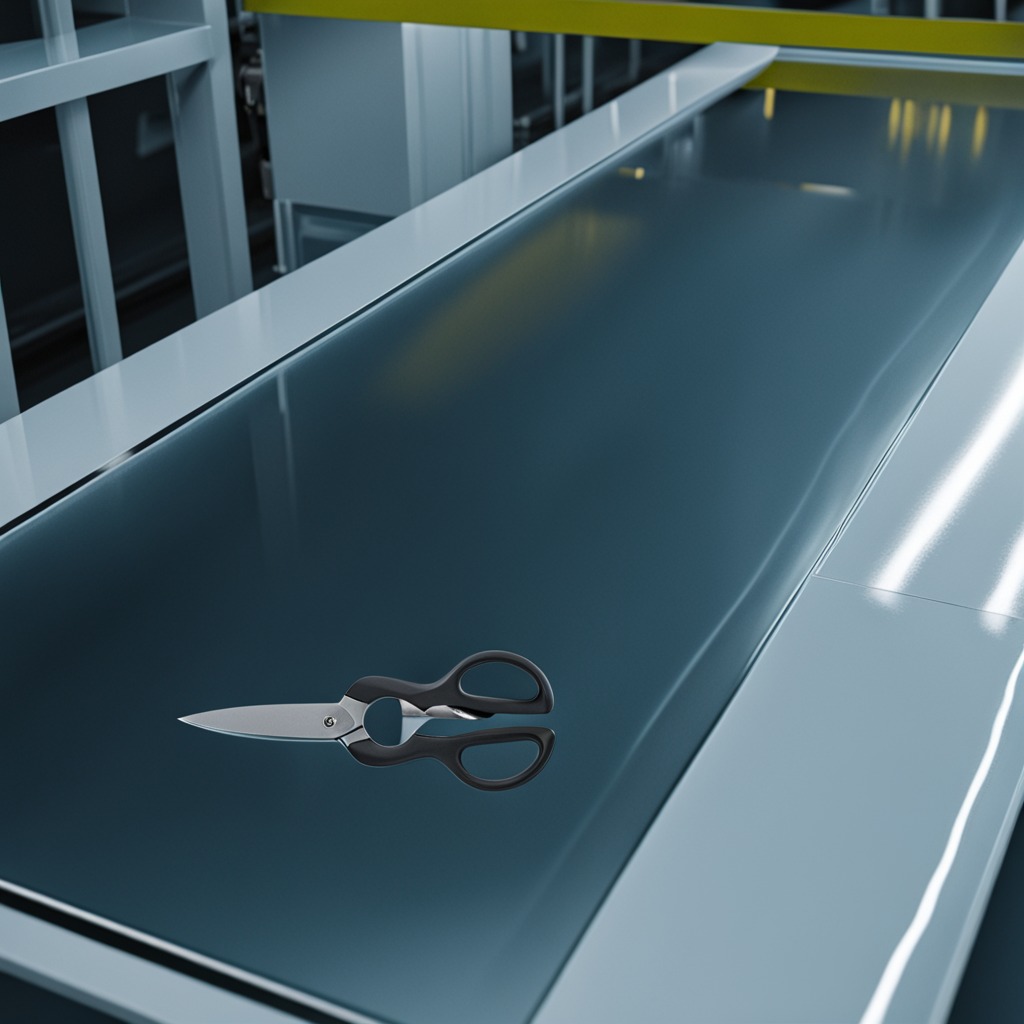
A scissor lying on a high-gloss table in a ship maintenance bay industrial lighting.